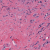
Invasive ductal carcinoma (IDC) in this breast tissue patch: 1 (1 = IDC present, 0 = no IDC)